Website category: book
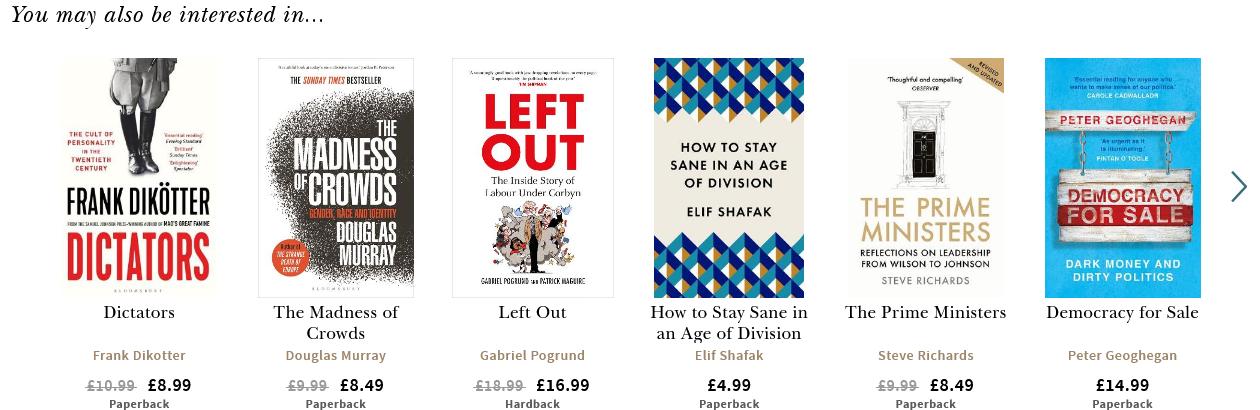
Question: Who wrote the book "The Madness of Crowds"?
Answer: Douglas Murray

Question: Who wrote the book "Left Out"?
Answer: Gabriel Pogrund

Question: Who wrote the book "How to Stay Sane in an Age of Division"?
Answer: Elif Shafak

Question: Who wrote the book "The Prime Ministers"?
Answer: Steve Richards

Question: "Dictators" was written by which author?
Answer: Frank Dikotter

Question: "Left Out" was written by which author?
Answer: Gabriel Pogrund

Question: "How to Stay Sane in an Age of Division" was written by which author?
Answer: Elif Shafak

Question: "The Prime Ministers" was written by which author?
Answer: Steve Richards

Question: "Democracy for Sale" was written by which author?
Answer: Peter Geoghegan

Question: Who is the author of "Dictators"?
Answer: Frank Dikotter

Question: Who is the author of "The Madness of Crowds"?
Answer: Douglas Murray

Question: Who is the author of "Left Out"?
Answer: Gabriel Pogrund

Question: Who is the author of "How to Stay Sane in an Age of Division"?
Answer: Elif Shafak

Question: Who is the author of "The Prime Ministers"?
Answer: Steve Richards

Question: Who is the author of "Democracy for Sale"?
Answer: Peter Geoghegan

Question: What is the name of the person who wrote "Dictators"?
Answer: Frank Dikotter

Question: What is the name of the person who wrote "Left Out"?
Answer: Gabriel Pogrund

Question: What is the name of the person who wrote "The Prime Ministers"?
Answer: Steve Richards

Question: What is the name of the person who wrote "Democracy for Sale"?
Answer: Peter Geoghegan

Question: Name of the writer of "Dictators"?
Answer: Frank Dikotter

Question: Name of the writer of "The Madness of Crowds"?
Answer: Douglas Murray

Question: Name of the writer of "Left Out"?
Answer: Gabriel Pogrund

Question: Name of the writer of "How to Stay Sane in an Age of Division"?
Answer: Elif Shafak

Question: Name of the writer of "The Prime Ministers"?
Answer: Steve Richards

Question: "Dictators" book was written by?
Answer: Frank Dikotter

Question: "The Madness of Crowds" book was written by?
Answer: Douglas Murray

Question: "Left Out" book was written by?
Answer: Gabriel Pogrund

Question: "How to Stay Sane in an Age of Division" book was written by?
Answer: Elif Shafak

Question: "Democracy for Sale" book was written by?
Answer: Peter Geoghegan

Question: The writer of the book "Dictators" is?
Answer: Frank Dikotter

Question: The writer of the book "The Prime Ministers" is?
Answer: Steve Richards

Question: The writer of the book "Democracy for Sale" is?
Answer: Peter Geoghegan

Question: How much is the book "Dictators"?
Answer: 8.99

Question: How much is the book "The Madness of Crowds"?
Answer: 8.49

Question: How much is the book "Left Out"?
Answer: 16.99

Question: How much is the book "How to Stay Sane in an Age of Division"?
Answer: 4.99

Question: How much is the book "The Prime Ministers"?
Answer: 8.49

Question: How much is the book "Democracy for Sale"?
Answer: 14.99

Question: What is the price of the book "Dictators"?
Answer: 8.99

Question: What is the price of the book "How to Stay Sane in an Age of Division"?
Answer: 4.99

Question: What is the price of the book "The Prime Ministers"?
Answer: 8.49

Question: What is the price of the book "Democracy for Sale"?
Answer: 14.99

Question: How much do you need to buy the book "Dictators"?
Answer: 8.99

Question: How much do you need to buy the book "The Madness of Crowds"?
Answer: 8.49

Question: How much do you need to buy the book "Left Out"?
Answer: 16.99

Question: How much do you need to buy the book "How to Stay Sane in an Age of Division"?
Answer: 4.99

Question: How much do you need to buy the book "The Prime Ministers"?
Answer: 8.49

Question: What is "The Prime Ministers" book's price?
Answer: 8.49

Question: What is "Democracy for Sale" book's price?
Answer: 14.99

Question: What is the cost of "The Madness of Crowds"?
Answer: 8.49

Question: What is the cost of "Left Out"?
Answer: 16.99

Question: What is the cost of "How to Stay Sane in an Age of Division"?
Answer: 4.99

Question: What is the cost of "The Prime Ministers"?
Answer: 8.49

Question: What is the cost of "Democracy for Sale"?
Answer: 14.99

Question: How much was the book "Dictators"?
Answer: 8.99

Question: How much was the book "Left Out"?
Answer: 16.99

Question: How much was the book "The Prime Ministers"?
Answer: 8.49

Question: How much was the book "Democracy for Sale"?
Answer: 14.99

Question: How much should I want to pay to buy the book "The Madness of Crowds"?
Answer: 8.49

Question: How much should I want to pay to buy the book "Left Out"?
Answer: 16.99

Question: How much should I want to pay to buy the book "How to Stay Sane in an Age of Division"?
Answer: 4.99

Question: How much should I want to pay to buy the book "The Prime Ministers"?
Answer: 8.49

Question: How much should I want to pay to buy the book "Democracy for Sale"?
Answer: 14.99

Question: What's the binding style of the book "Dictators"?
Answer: Paperback